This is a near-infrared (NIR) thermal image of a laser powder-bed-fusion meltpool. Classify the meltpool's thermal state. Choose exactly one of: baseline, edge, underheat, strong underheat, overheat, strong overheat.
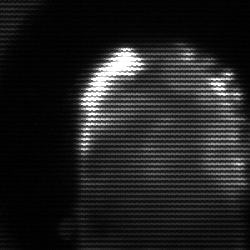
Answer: baseline